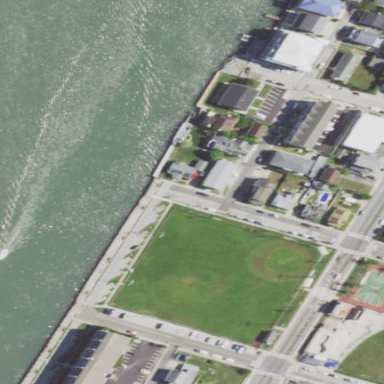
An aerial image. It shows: Pitch for baseball and soccer located in leisure land area.